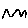
Label: zigzag